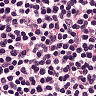
Metastatic tissue present: no